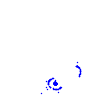
Particle: electron